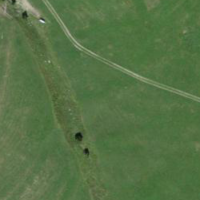
EUNIS habitat code: 24
Species observed at this site:
Erebia melampus
Brenthis ino
Erebia euryale